Question: I'm working on a C# WPF application, and I'm trying to make the image1 control as dock fill when I maximize the main window, but what's happening is that the image1 don't expand to fill the window. I don't know how to fix this? Below is the XAML script used.
'''
<Grid Name="layoutGrid" Margin="10 0 10 0" Width="1847">
<Grid.ColumnDefinitions>
<ColumnDefinition Width="342*" />
<ColumnDefinition Width="142*" />
<ColumnDefinition Width="1363*" />
</Grid.ColumnDefinitions>
<Grid.RowDefinitions>
<RowDefinition Height="Auto"/>
<RowDefinition Height="*"/>
<RowDefinition Height="Auto"/>
<RowDefinition Height="Auto"/>
</Grid.RowDefinitions>
<DockPanel Margin="0,0,0,20" Grid.ColumnSpan="3">
<Image DockPanel.Dock="Left" Source="Images\Logo.png" Stretch="None" Margin="0 10 0 5"/>
<TextBlock DockPanel.Dock="Right" VerticalAlignment="Bottom" Foreground="{StaticResource MediumGreyBrush}" FontFamily="Segoe UI" FontSize="18">Basics</TextBlock>
<Image Grid.Column="1" Source="Images\Status.png" Stretch="None" HorizontalAlignment="Center" Margin="0 0 0 5"/>
</DockPanel>
<Viewbox Grid.Row="1" Stretch="Uniform" HorizontalAlignment="Left" Grid.ColumnSpan="3">
<Image Name="Image1" Width="640" Height="480" Margin="0,0,0,0" RenderOptions.BitmapScalingMode="HighQuality" Visibility="Visible" />
</Viewbox>
<Viewbox Grid.Row="1" Stretch="Uniform" HorizontalAlignment="Left" Grid.ColumnSpan="3">
<Image Name="Image3" Width="640" Height="480" Margin="0,0,0,0" RenderOptions.BitmapScalingMode="HighQuality" Visibility="Hidden" Stretch="None" />
</Viewbox>
<Viewbox Grid.Row="1" Stretch="Uniform" HorizontalAlignment="Right" Grid.Column="2">
<Image Name="Image2" Width="640" Height="480" Margin="0,0,0,0" RenderOptions.BitmapScalingMode="HighQuality" Visibility="Hidden" />
</Viewbox>
</Grid>
'''
This is before maximizing the screen
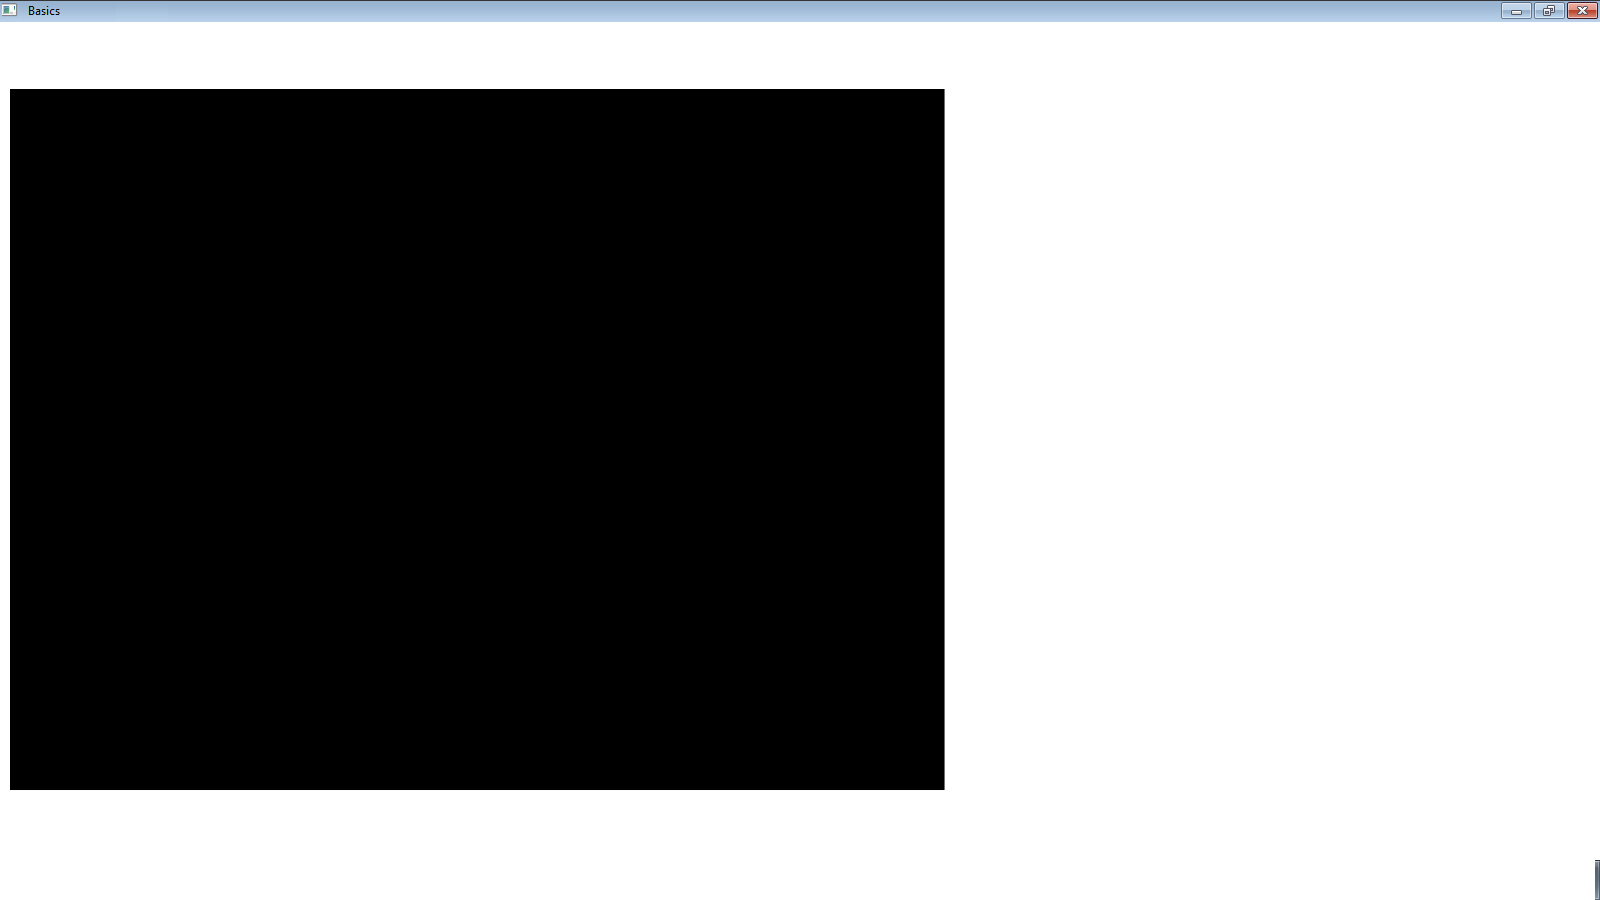
Answer: Here you go, the issue was Stretch mode in ViewBox. the control is occupying the desired space but view box was restricting it to avoid cropping. Fill will utilize all the space while cropping some part of the image
'''
<Viewbox Grid.Row="1" Stretch="Fill" HorizontalAlignment="Left" Grid.ColumnSpan="3">
<Image Name="Image1" Width="640" Height="480" Margin="0,0,0,0" RenderOptions.BitmapScalingMode="HighQuality" Visibility="Visible" />
</Viewbox>
<Viewbox Grid.Row="1" Stretch="Fill" HorizontalAlignment="Left" Grid.ColumnSpan="3">
<Image Name="Image3" Width="640" Height="480" Margin="0,0,0,0" RenderOptions.BitmapScalingMode="HighQuality" Visibility="Hidden" Stretch="None" />
</Viewbox>
<Viewbox Grid.Row="1" Stretch="Fill" HorizontalAlignment="Right" Grid.Column="2">
<Image Name="Image2" Width="640" Height="480" Margin="0,0,0,0" RenderOptions.BitmapScalingMode="HighQuality" Visibility="Hidden" />
</Viewbox>
'''